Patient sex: M
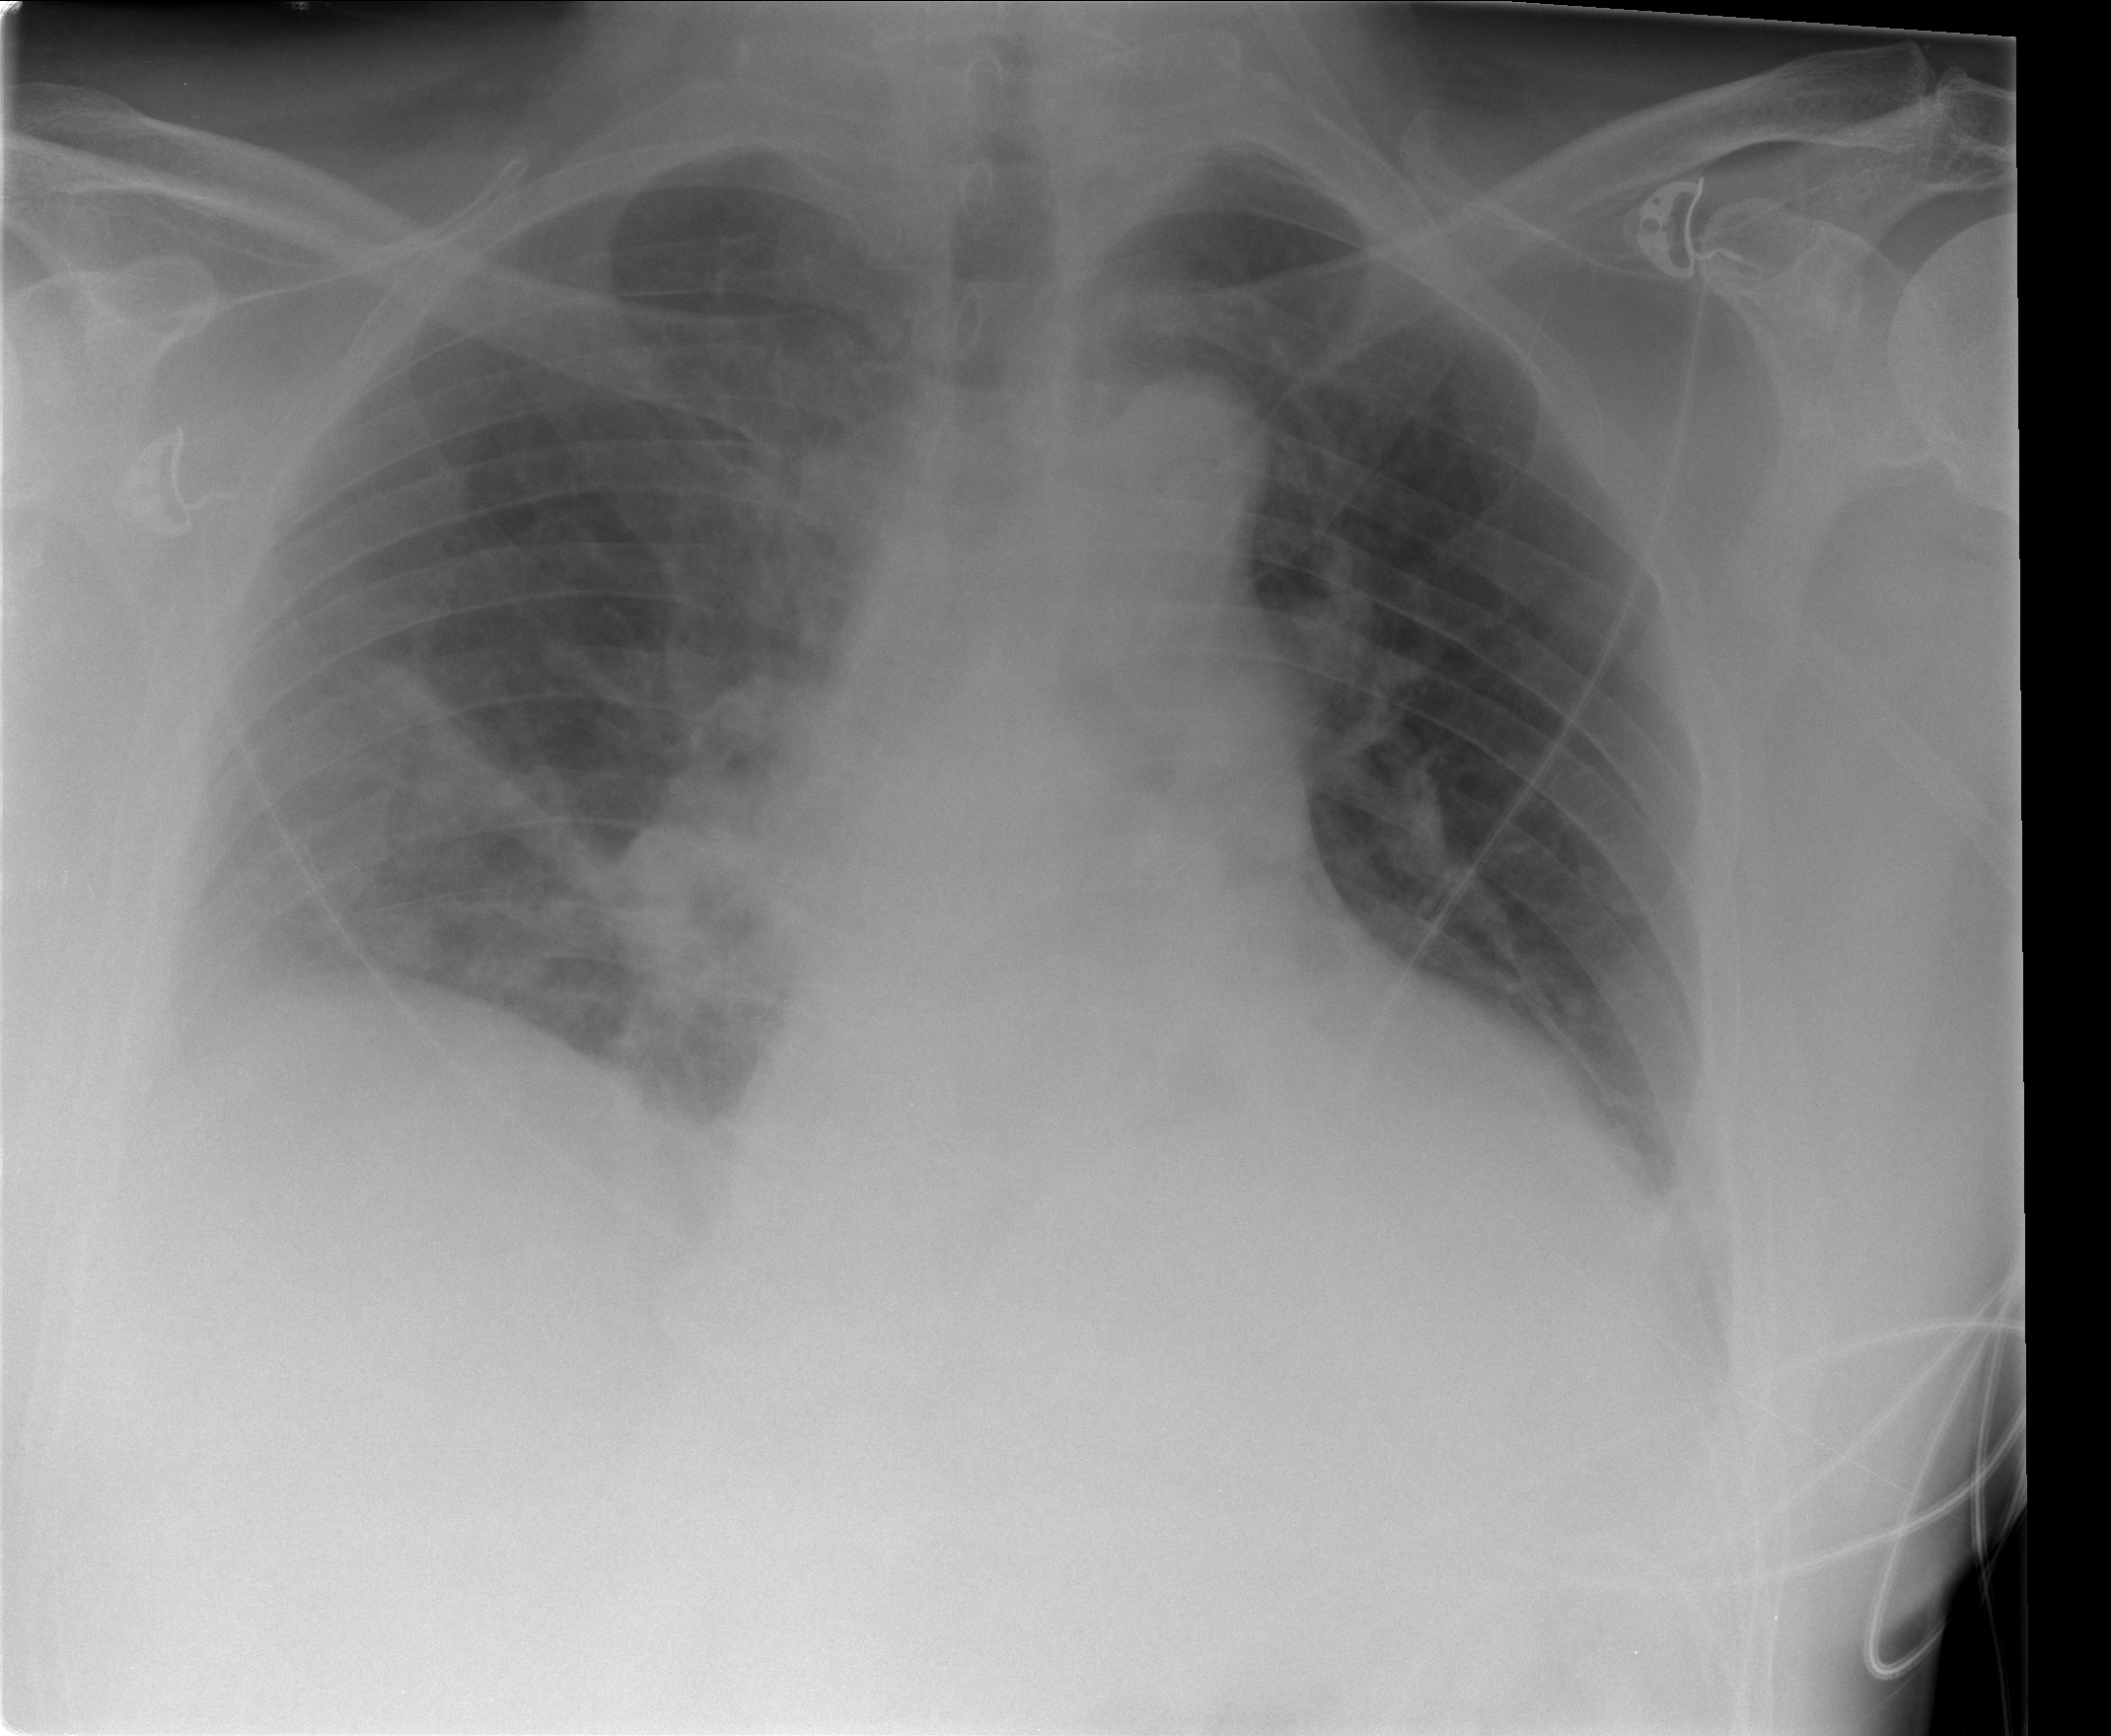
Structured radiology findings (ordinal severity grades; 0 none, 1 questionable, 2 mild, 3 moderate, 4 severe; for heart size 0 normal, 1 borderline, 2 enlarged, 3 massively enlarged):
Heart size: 2
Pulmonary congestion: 1
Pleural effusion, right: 2
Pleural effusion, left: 2
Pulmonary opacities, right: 0
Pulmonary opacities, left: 0
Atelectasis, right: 2
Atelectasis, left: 2